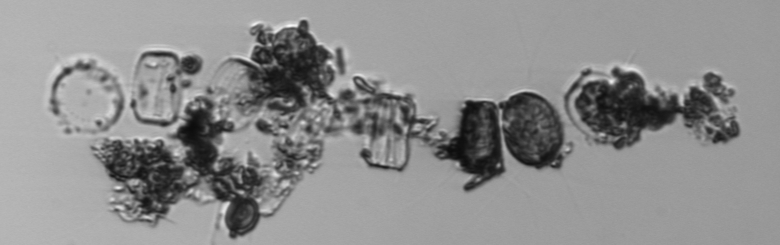
Label: Thalassiosira_TAG_external_detritus